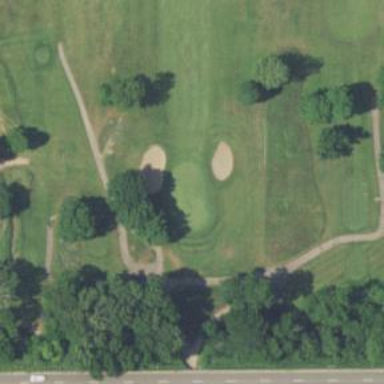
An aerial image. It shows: Golf cartpath that is also road path.